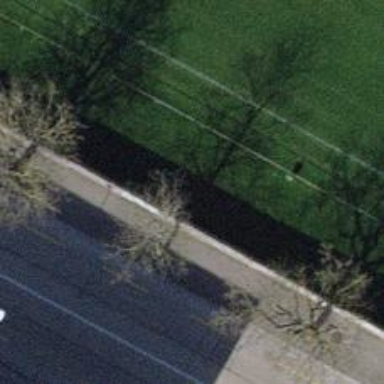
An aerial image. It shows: Avenue lined with deciduous broadleaved trees.